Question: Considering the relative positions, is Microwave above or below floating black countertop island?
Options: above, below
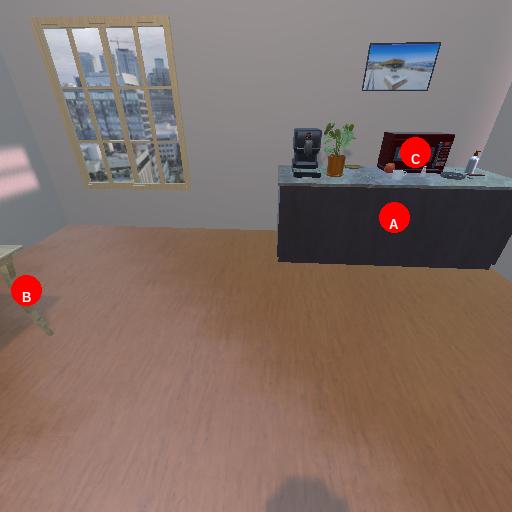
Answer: above